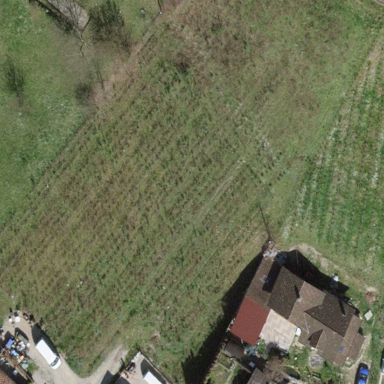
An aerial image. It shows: Vineyard growing grapes.